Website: lowes
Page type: customer-info-address
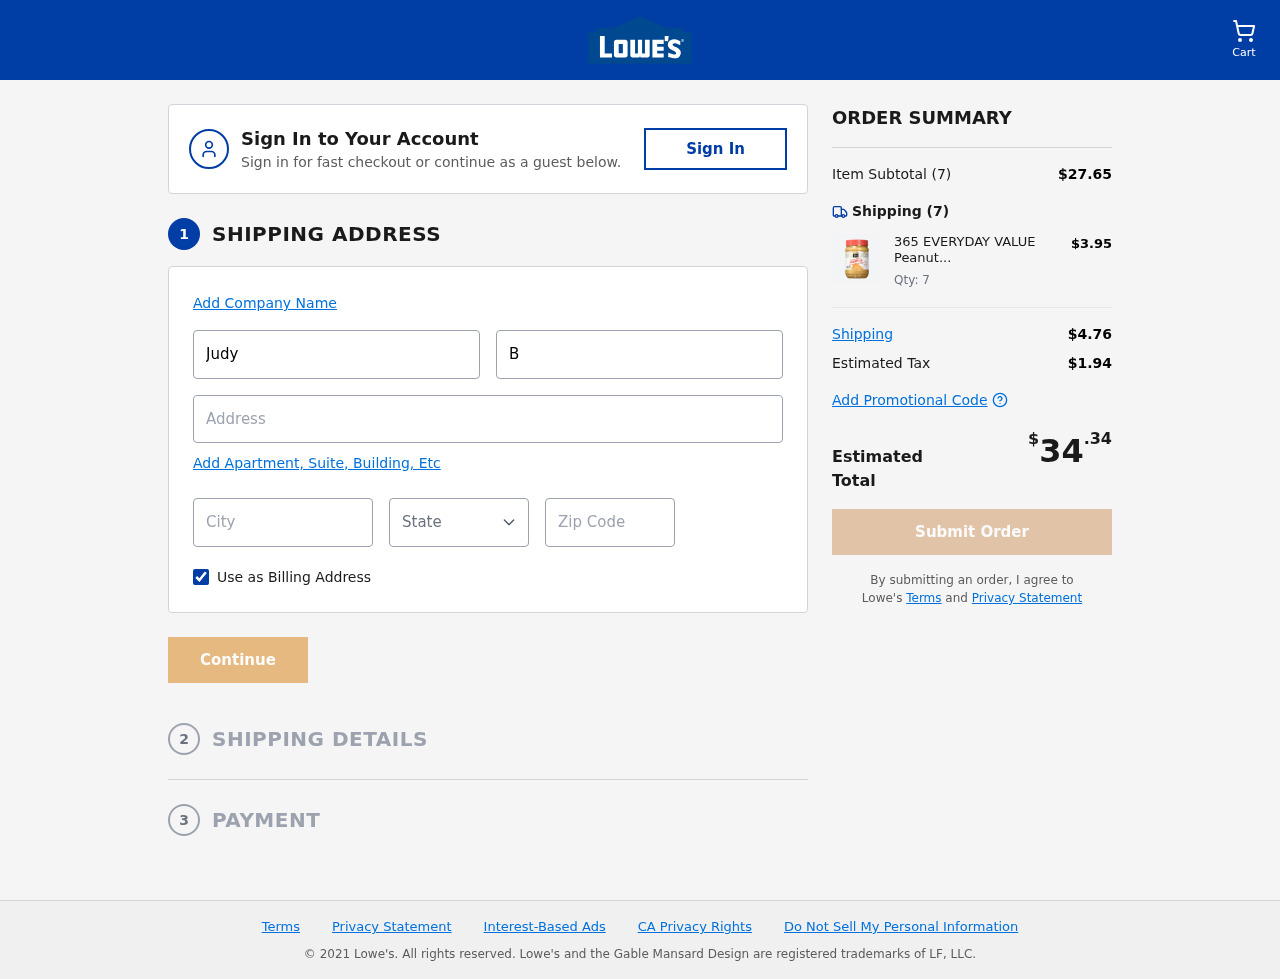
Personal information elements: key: PII_CITY
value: Andersonborough
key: PII_FIRSTNAME
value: Judy
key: PII_LASTNAME
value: Brewer
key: PII_POSTCODE
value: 30744
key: PII_STATE_ABBR
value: HI
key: PII_STREET
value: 1616 Sabrina Spring
Product elements: key: PRODUCT1_NAME
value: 365 EVERYDAY VALUE Peanut Butter Creamy, 500 GR
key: PRODUCT1_PRICE
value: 3.95
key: PRODUCT1_QUANTITY
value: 7
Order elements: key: ORDER_NUM_ITEMS
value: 7
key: ORDER_SUBTOTAL
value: $27.65
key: ORDER_NUM_ITEMS2
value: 7
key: ORDER_SHIPPING_COST
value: $4.76
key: ORDER_TAX
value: $1.94
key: ORDER_TOTAL
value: $34.34